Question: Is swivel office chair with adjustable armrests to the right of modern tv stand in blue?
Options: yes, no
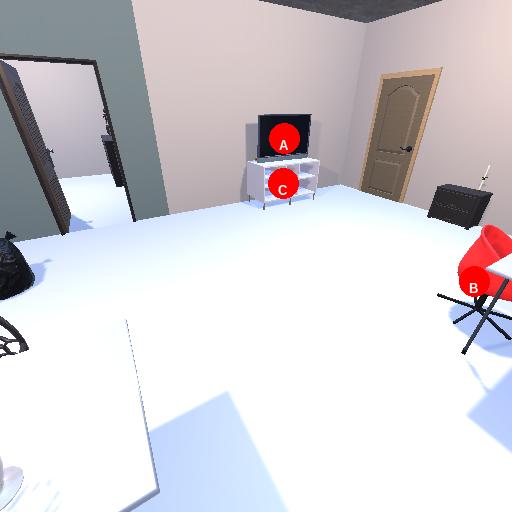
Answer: yes